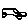
Label: car